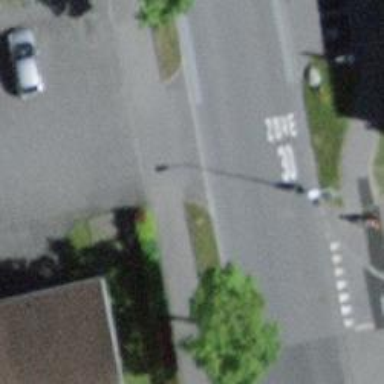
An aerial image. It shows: Alley classified as service road.